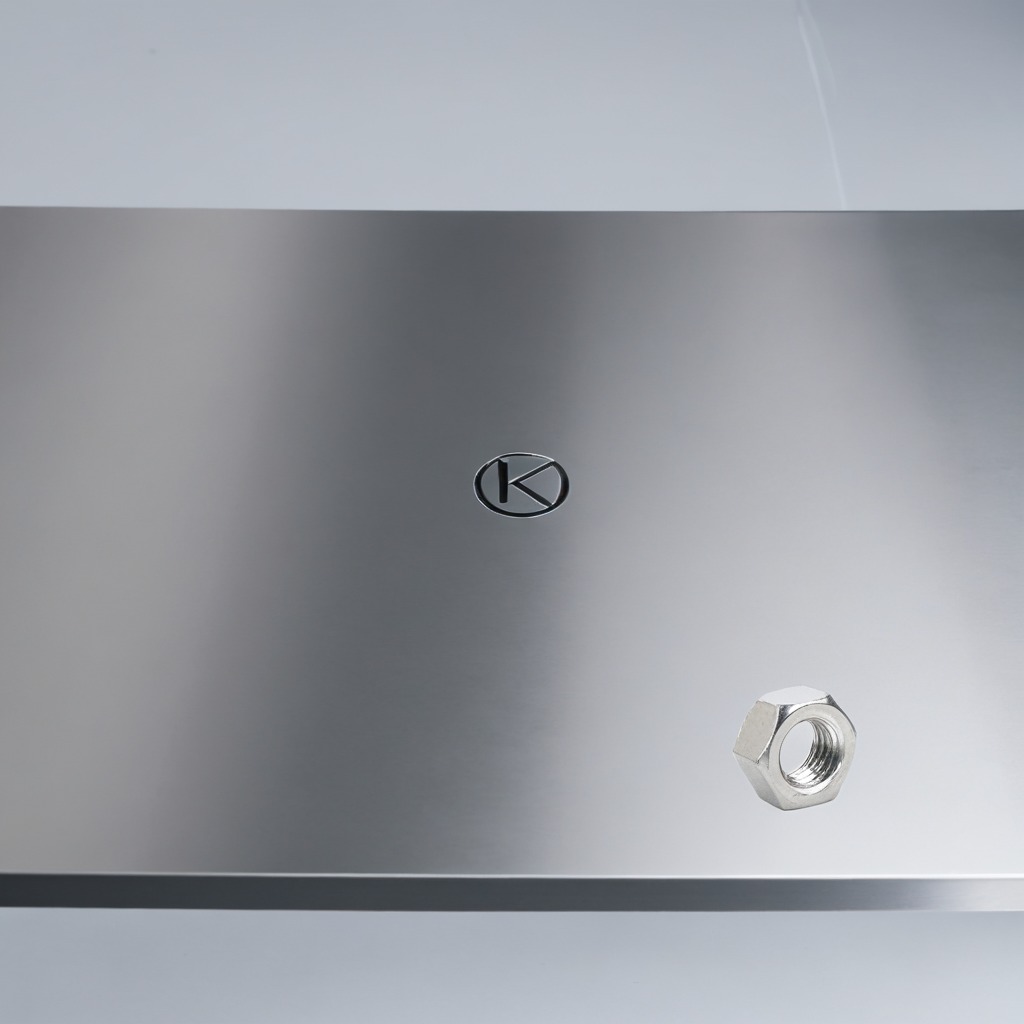
A metal nut is lying on a stainless steel table in a high-end prototyping lab.